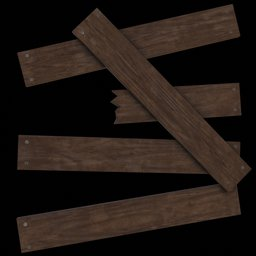
Label: architecture